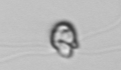
Label: flagellate_morphotype1